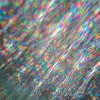
Label: sunburn